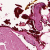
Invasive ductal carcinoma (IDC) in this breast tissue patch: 0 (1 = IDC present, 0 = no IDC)